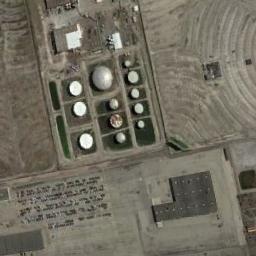
Label: storage tanks